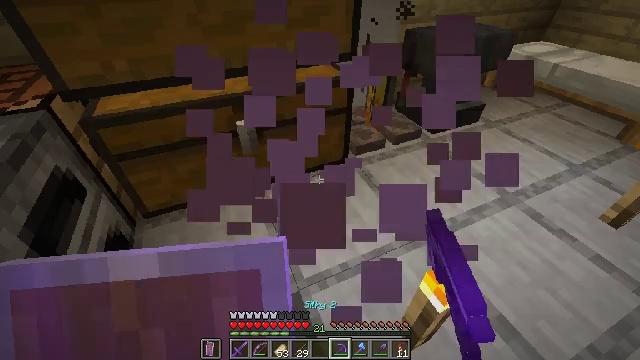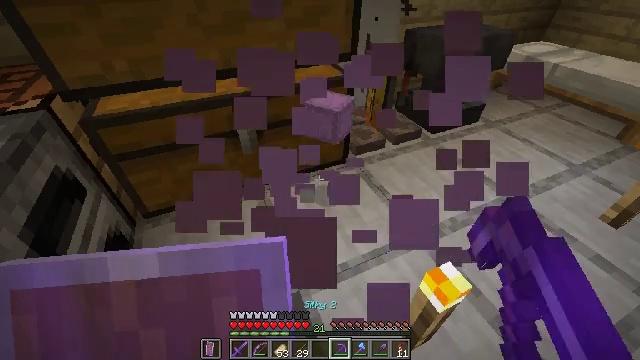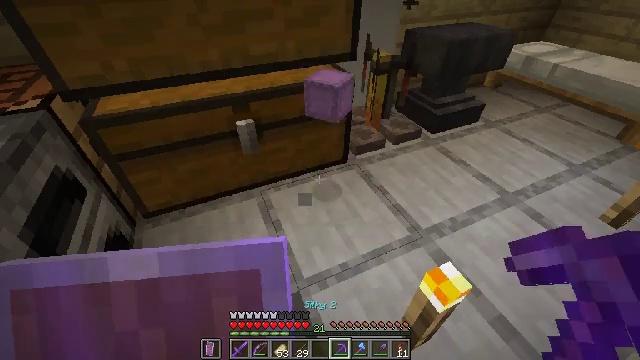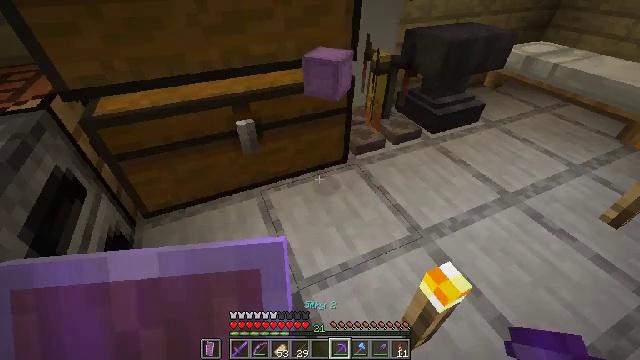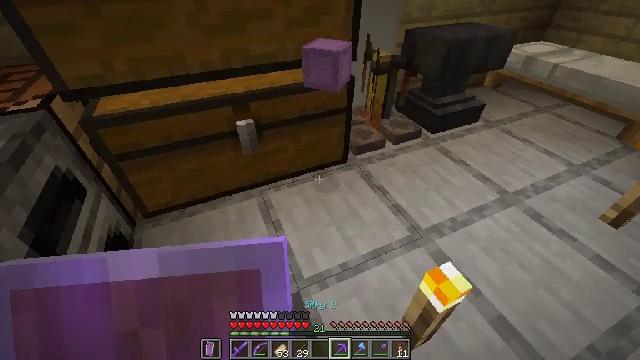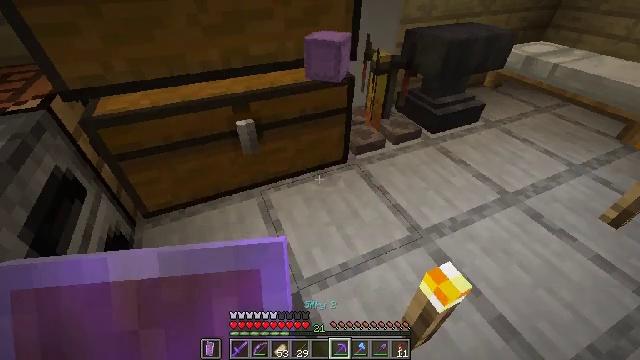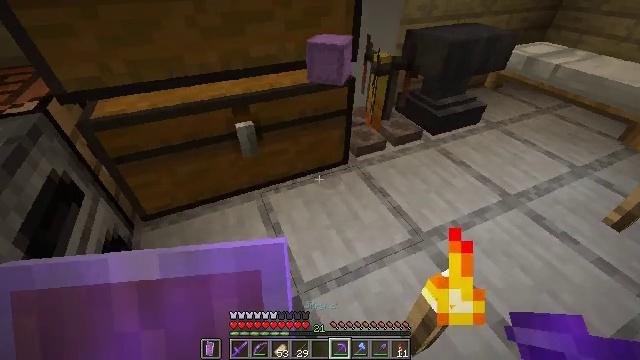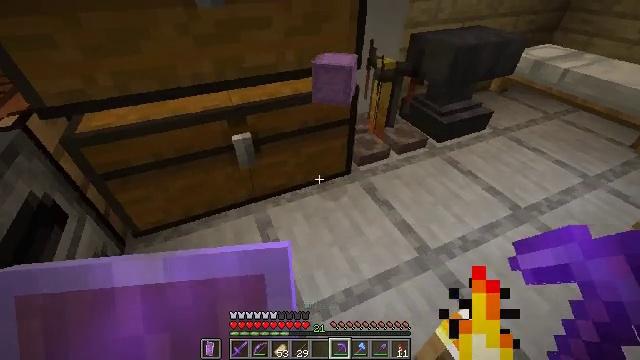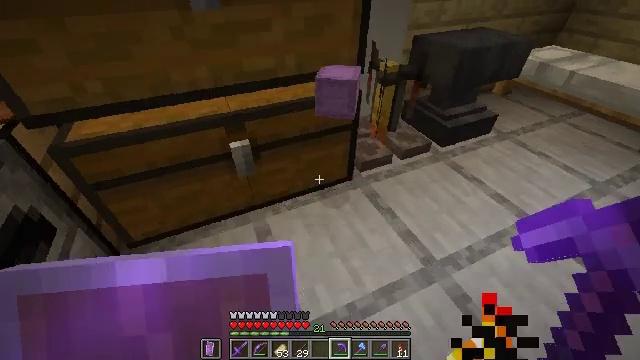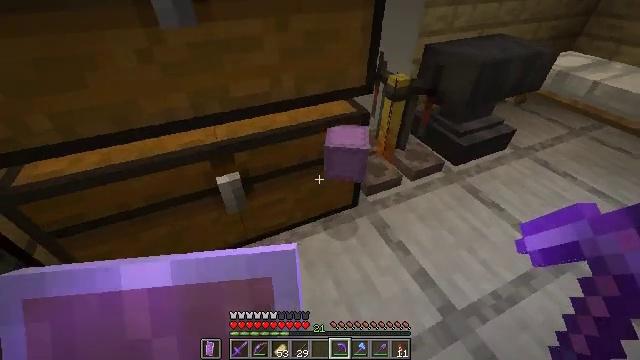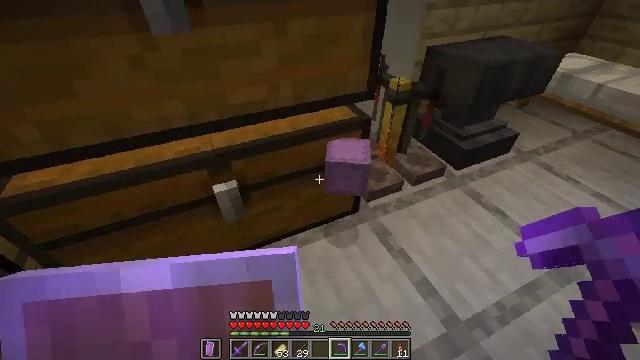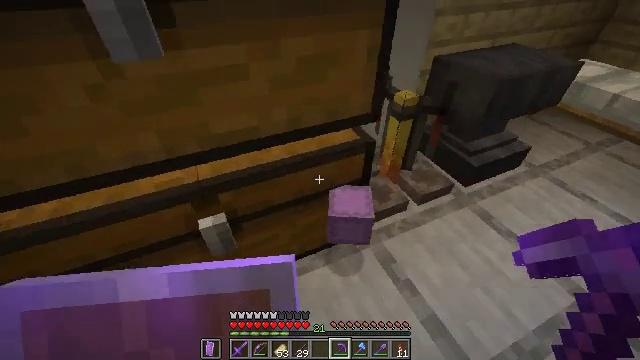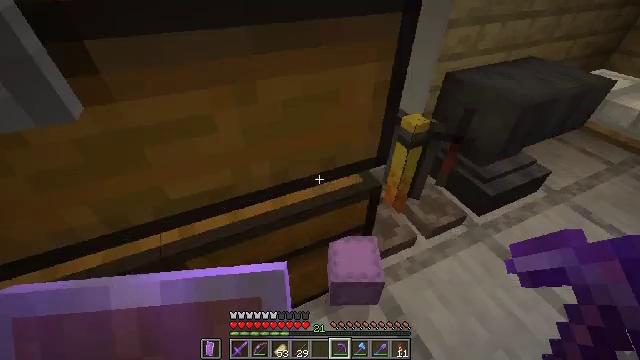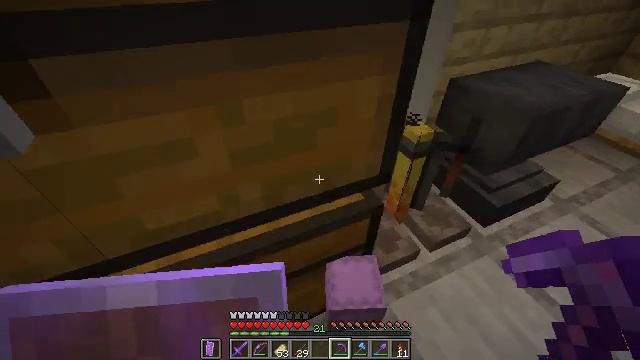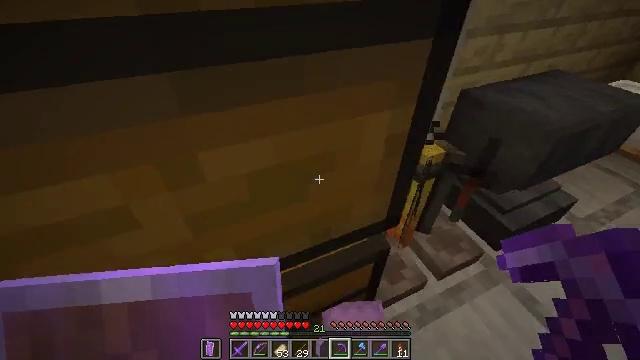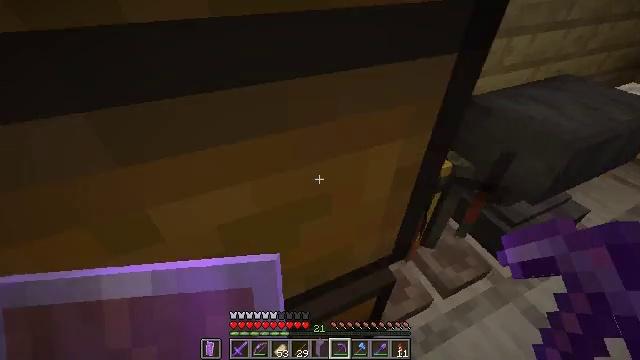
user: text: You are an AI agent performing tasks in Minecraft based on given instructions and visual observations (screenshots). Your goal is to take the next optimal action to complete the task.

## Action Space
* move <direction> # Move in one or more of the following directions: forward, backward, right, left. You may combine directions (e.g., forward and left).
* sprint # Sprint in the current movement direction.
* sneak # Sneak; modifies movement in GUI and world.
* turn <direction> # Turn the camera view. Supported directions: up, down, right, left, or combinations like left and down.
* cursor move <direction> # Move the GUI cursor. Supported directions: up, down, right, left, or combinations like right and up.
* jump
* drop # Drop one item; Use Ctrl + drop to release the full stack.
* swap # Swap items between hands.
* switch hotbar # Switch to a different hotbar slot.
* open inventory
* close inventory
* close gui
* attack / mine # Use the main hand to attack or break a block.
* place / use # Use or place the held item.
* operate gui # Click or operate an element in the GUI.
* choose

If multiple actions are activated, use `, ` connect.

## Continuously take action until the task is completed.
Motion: motion action
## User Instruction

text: Smelt netherrack in a furnace to obtain a nether brick.
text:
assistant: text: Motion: no_op
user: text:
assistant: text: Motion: no_op
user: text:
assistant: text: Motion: no_op
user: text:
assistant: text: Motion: no_op
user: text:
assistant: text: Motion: no_op
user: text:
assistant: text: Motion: move forward
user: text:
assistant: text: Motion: move forward
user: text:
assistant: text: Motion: move forward
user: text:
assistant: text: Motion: move forward
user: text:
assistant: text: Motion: move forward
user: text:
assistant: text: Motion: move forward
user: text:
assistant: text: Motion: move forward
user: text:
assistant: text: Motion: move forward
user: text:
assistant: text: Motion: move forward
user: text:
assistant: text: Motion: move forward
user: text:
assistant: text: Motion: move forward, turn right and down
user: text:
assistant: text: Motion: move forward and move right, turn right and down
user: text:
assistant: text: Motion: move forward and move right, turn right
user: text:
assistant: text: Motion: move right, turn right and up
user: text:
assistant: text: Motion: move right, turn right and up
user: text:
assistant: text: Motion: move right, turn right and up
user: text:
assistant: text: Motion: turn up
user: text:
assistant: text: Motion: no_op
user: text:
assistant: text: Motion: no_op
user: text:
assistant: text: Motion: no_op
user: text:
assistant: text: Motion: no_op
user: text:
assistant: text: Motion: no_op
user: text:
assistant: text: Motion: no_op
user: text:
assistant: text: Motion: no_op
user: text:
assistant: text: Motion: no_op